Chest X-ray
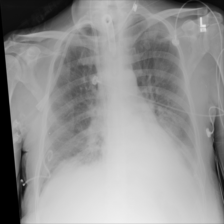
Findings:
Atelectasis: positive
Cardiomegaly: negative
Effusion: negative
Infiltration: positive
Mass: negative
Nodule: negative
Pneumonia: negative
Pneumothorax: negative
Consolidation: negative
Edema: negative
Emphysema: negative
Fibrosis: negative
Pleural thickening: negative
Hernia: negative